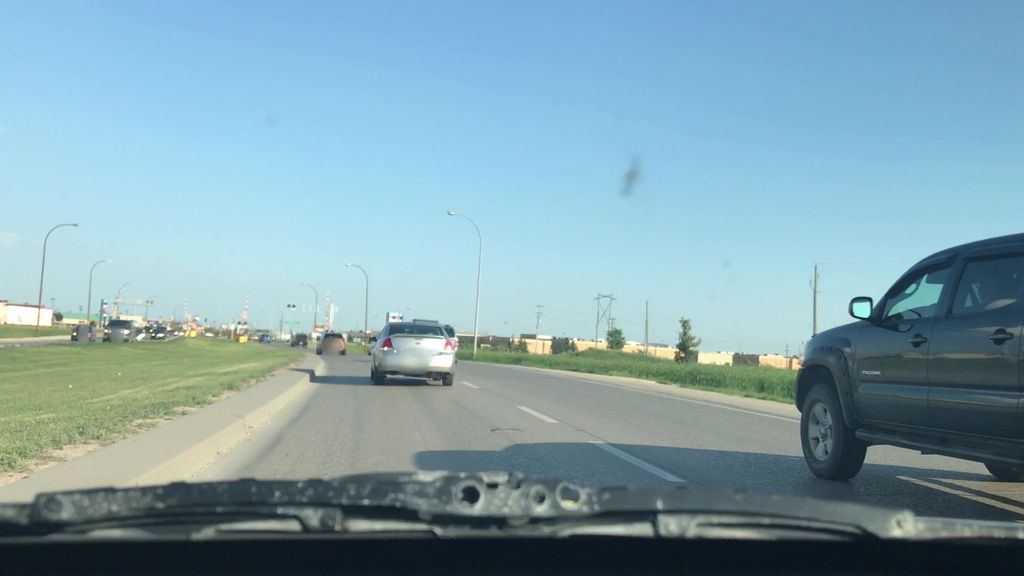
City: winnipeg